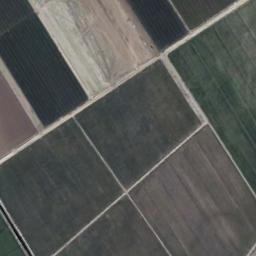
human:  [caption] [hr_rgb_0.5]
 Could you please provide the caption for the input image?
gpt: Several green, Brown and khaki mixed rectangular farmlands of different sizes .

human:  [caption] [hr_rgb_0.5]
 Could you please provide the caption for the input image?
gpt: Several rectangular farmlands of different colors and sizes are neatly arranged on the ground .

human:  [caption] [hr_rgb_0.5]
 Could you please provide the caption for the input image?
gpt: There are some deep green and bare rectangular farmland .

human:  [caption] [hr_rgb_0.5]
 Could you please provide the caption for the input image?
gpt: There are many roads of different lengths in rectangular farmlands .

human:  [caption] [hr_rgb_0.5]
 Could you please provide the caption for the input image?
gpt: There are rectangular farmlands of different colors or sizes .